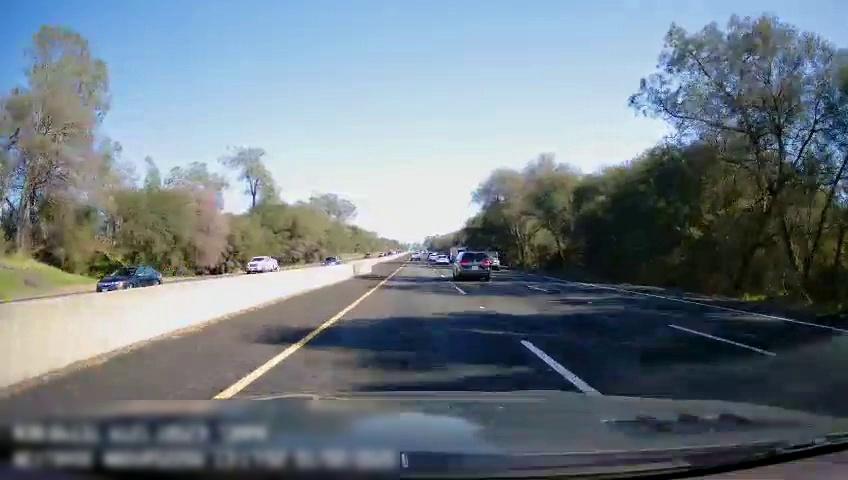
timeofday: Day
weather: Sunny
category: Drivable Space
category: Vehicles | Car
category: Vehicles | Truck
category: Vehicles | Car
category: Vehicles | SUV
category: Vehicles | SUV
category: Vehicles | SUV
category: Vehicles | Van
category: Vehicles | Car
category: Vehicles | Car
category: Lanes | Current Lane
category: Lanes | Current Lane
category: Lanes | Alternate Lane
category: Lanes | Alternate Lane